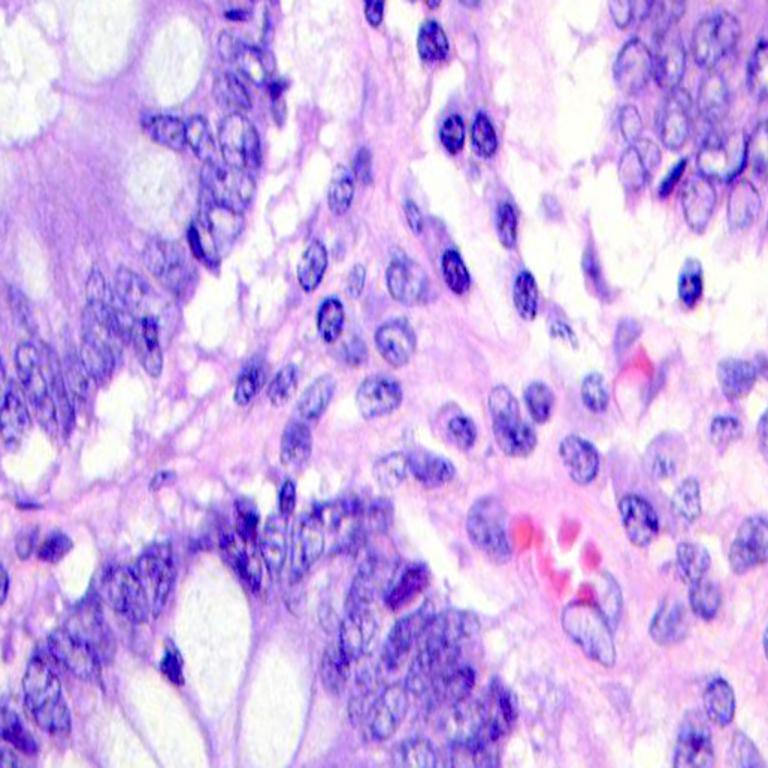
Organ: colon
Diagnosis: benign